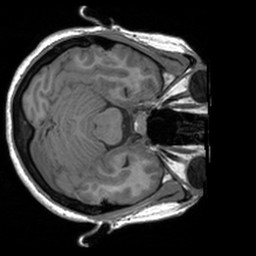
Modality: T1w
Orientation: axial
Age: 25
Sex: female
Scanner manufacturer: siemens
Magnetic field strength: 3 T
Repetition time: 1.9 s
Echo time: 0.00226 s